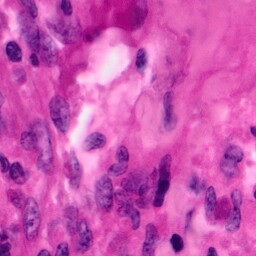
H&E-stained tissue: Pancreatic